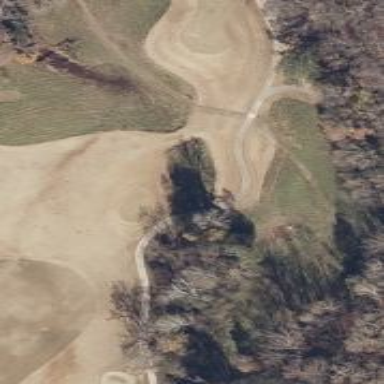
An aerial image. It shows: Footway that resembles golf path.